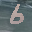
Label: 6